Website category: sports
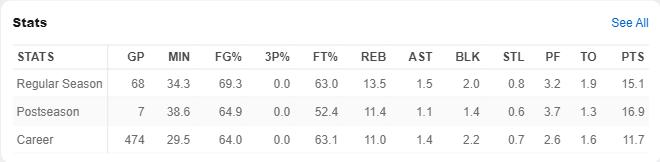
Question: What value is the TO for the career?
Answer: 1.6

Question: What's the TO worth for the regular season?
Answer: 1.9

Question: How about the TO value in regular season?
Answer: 1.9

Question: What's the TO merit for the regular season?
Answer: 1.9

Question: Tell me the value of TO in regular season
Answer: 1.9

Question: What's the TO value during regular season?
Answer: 1.9

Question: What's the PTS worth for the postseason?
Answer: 16.9

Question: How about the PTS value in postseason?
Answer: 16.9

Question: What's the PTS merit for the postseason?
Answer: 16.9

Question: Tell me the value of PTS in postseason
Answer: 16.9

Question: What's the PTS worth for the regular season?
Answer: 15.1

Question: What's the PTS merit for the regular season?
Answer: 15.1

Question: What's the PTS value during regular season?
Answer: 15.1

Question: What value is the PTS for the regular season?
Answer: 15.1

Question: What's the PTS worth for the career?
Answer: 11.7

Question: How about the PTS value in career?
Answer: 11.7

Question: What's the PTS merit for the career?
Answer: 11.7

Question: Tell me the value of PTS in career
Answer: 11.7

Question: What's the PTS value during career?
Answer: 11.7